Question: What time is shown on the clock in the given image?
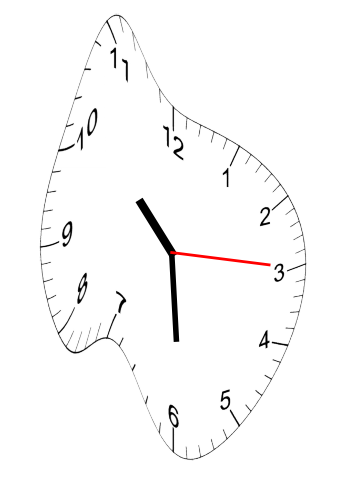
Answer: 10:29:15